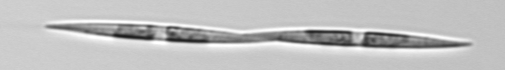
Label: Pseudo-nitzschia